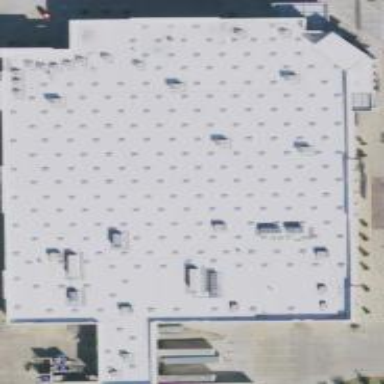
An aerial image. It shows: Retail building that houses wholesale shop.